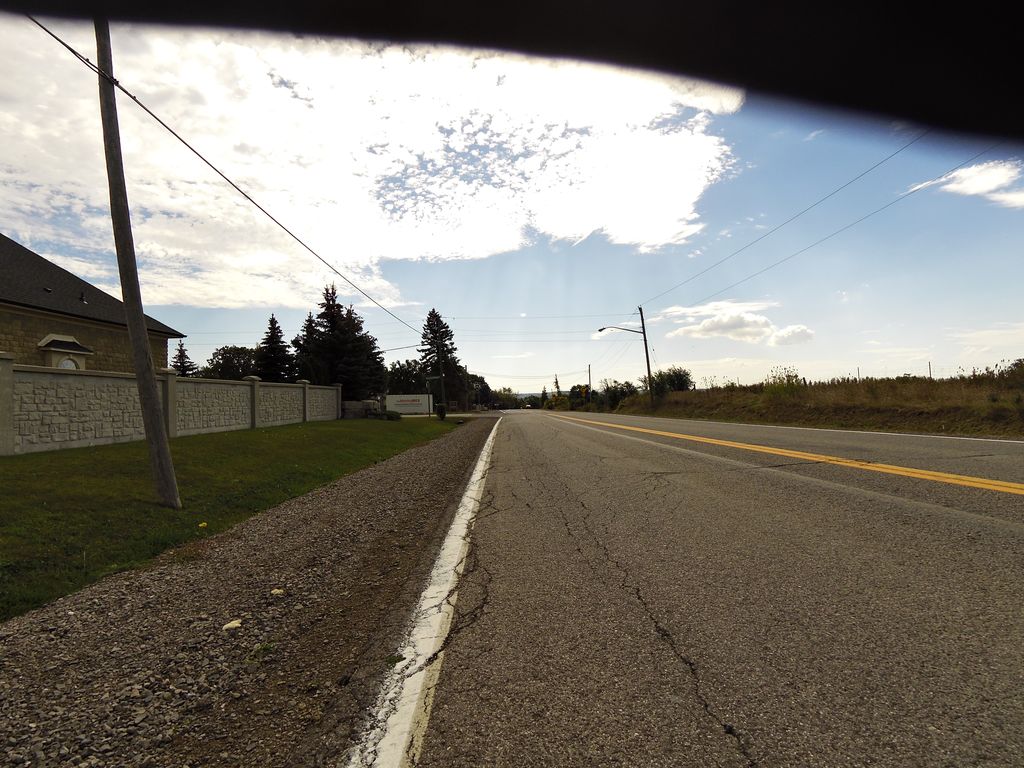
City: hamilton